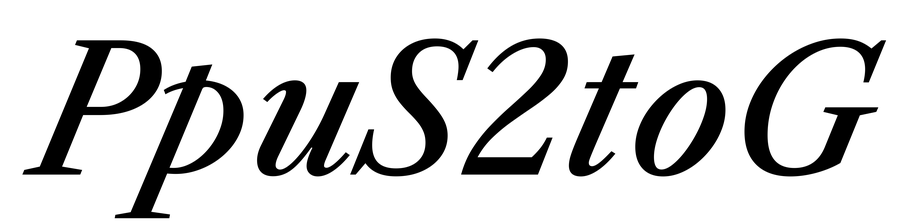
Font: LibreCaslonText-Italic_Medium_Italic